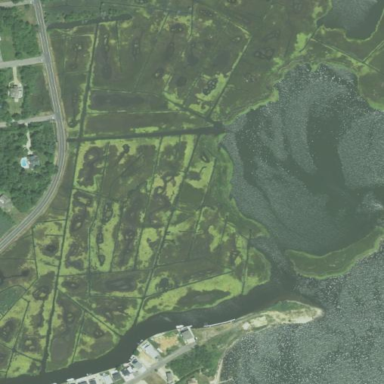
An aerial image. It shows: Marshy wetland area.